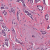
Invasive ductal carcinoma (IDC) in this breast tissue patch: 1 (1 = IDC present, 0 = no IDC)